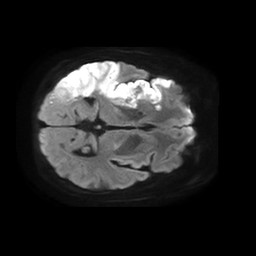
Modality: TRACE
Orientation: axial
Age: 67
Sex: female
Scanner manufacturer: philips
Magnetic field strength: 1.5 T
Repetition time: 4.6 s
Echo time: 0.08631 s